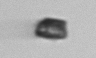
Label: detritus_transparent